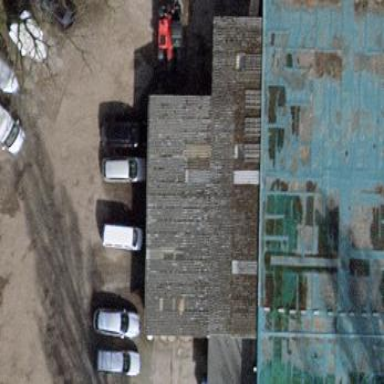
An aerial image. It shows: View of roof of building.